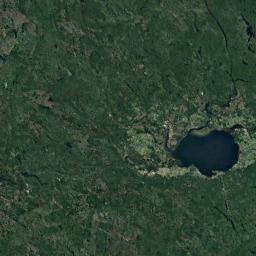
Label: lake